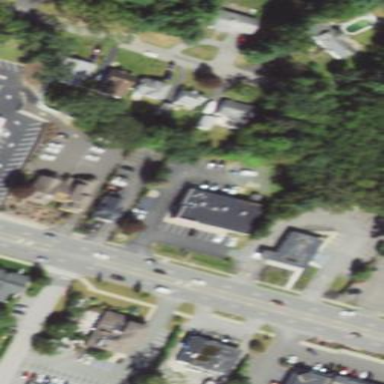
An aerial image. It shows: Retail area.